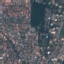
Land use / land cover class: Residential